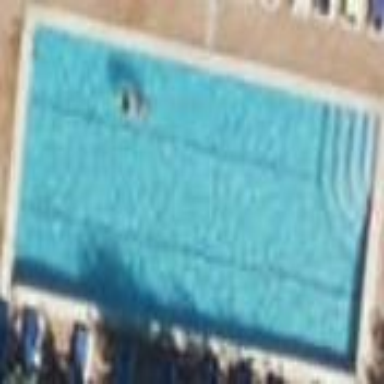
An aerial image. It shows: Outdoor swimming pool located on leisure land.